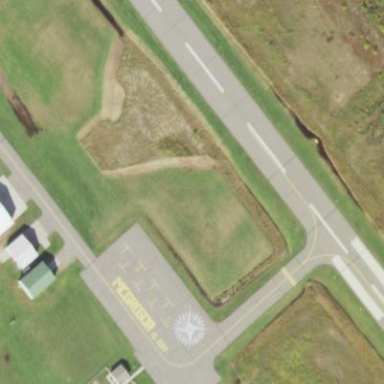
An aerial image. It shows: Apron at the airport with asphalt surface.